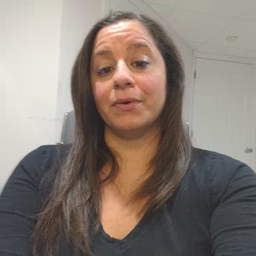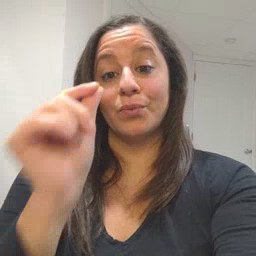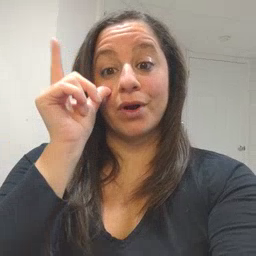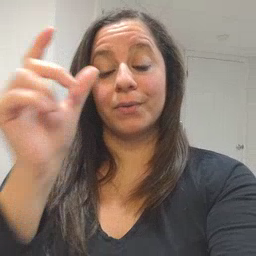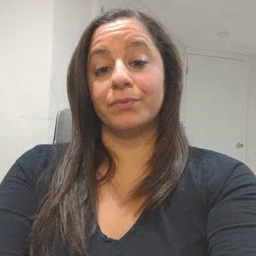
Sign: wake